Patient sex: M
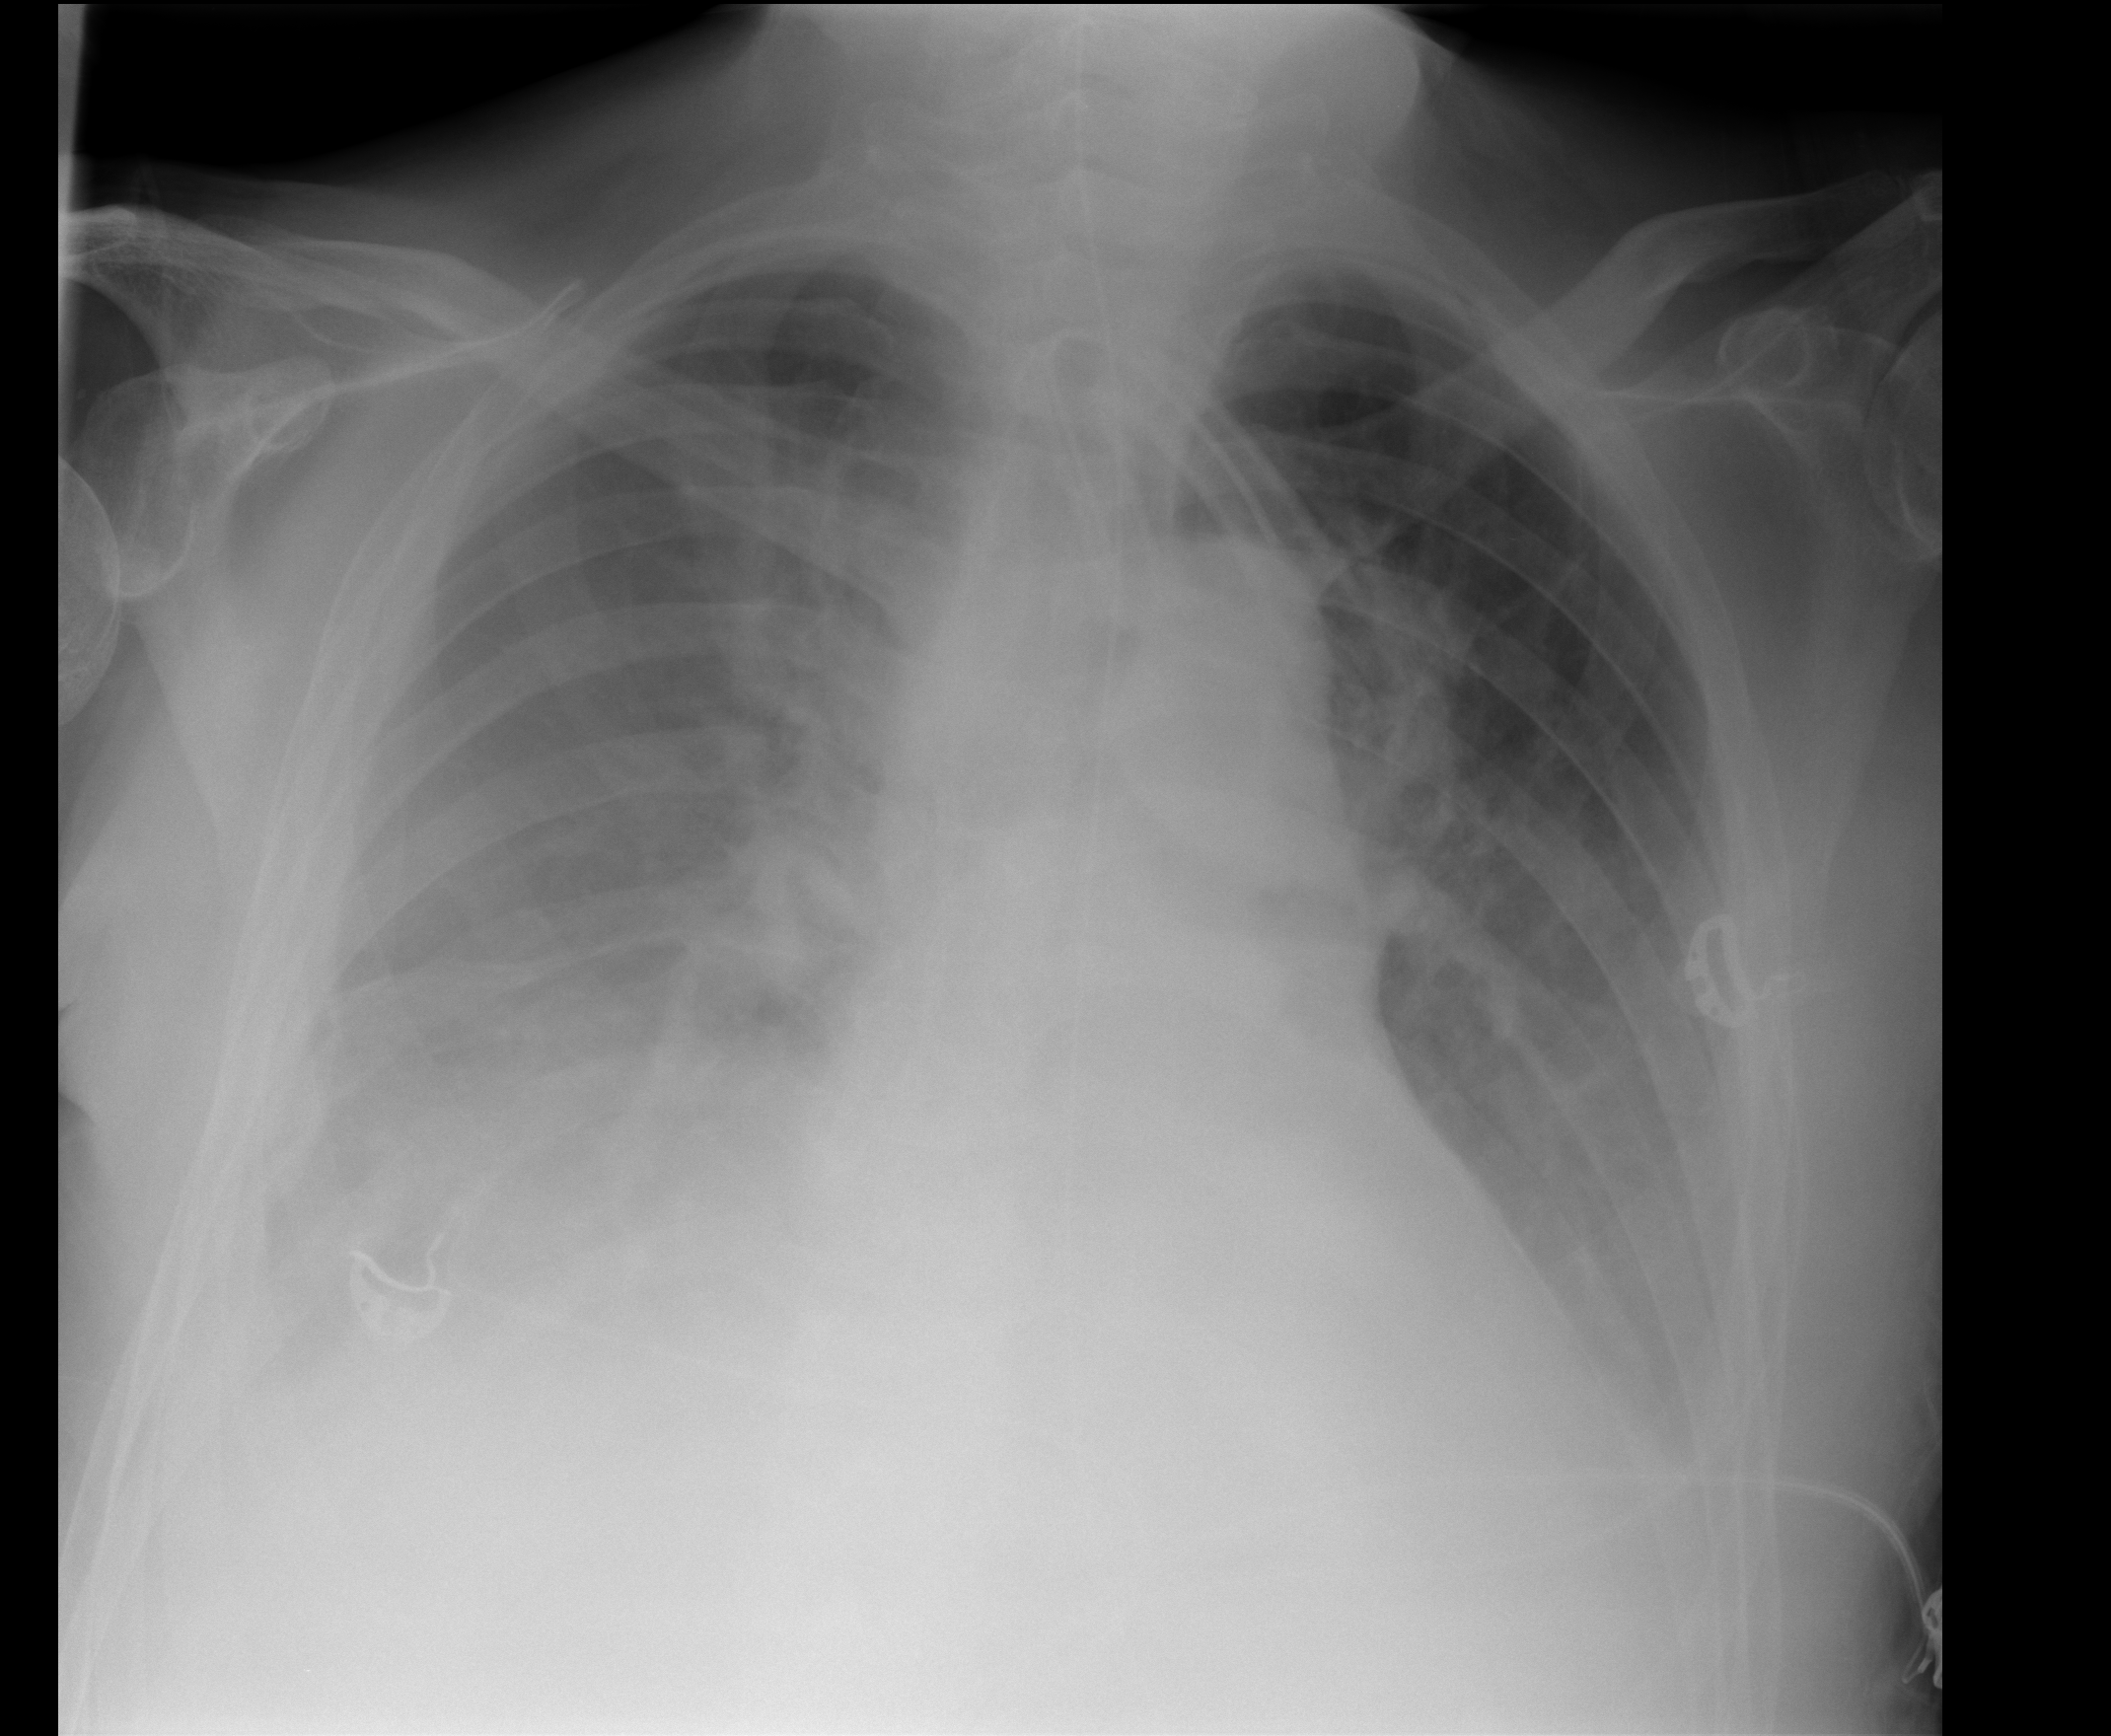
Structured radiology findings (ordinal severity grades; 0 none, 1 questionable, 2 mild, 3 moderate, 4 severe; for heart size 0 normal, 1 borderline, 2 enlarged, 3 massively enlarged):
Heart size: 1
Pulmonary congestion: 2
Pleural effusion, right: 3
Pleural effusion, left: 3
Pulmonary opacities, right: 2
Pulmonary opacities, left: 2
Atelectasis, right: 2
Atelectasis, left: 2